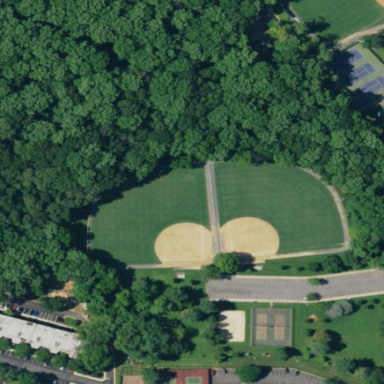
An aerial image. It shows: Softball pitch for leisure land activities.